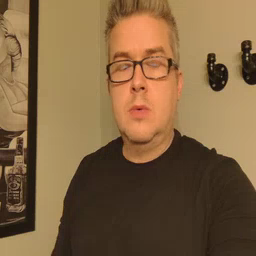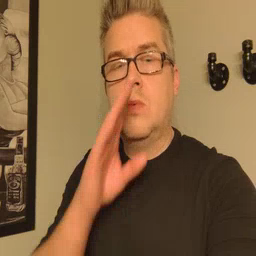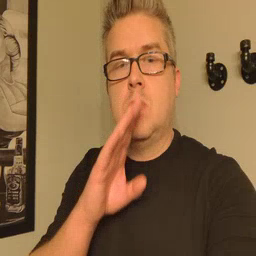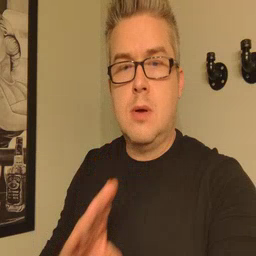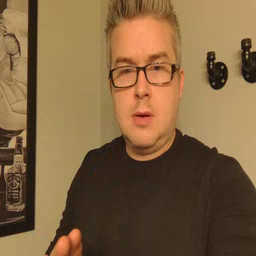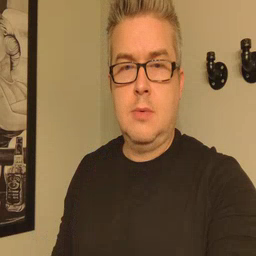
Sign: quiet